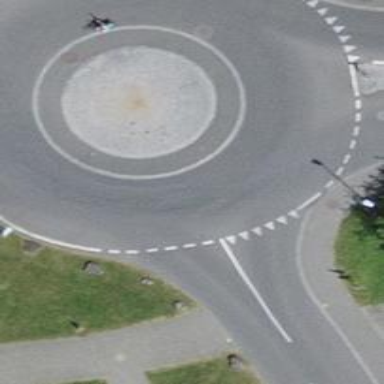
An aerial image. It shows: Residential road that intersects with roundabout.